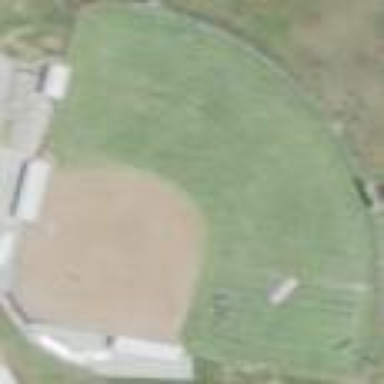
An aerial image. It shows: Baseball pitch for leisure and sports activities.